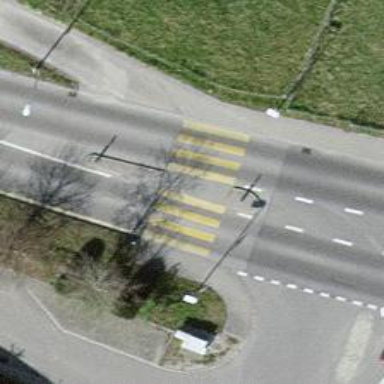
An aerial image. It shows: Uncontrolled zebra crossing on the road.